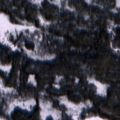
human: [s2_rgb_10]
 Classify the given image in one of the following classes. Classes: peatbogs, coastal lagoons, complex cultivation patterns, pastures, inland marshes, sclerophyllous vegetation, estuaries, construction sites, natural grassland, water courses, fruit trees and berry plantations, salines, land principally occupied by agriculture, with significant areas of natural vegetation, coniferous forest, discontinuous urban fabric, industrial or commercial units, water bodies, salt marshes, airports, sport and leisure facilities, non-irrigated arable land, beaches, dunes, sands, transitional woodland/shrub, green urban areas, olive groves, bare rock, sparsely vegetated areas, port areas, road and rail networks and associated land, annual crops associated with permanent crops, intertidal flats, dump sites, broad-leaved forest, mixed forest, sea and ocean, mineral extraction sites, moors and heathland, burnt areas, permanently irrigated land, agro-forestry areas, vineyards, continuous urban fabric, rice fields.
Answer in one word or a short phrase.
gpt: coniferous forest, transitional woodland/shrub, peatbogs, water bodies